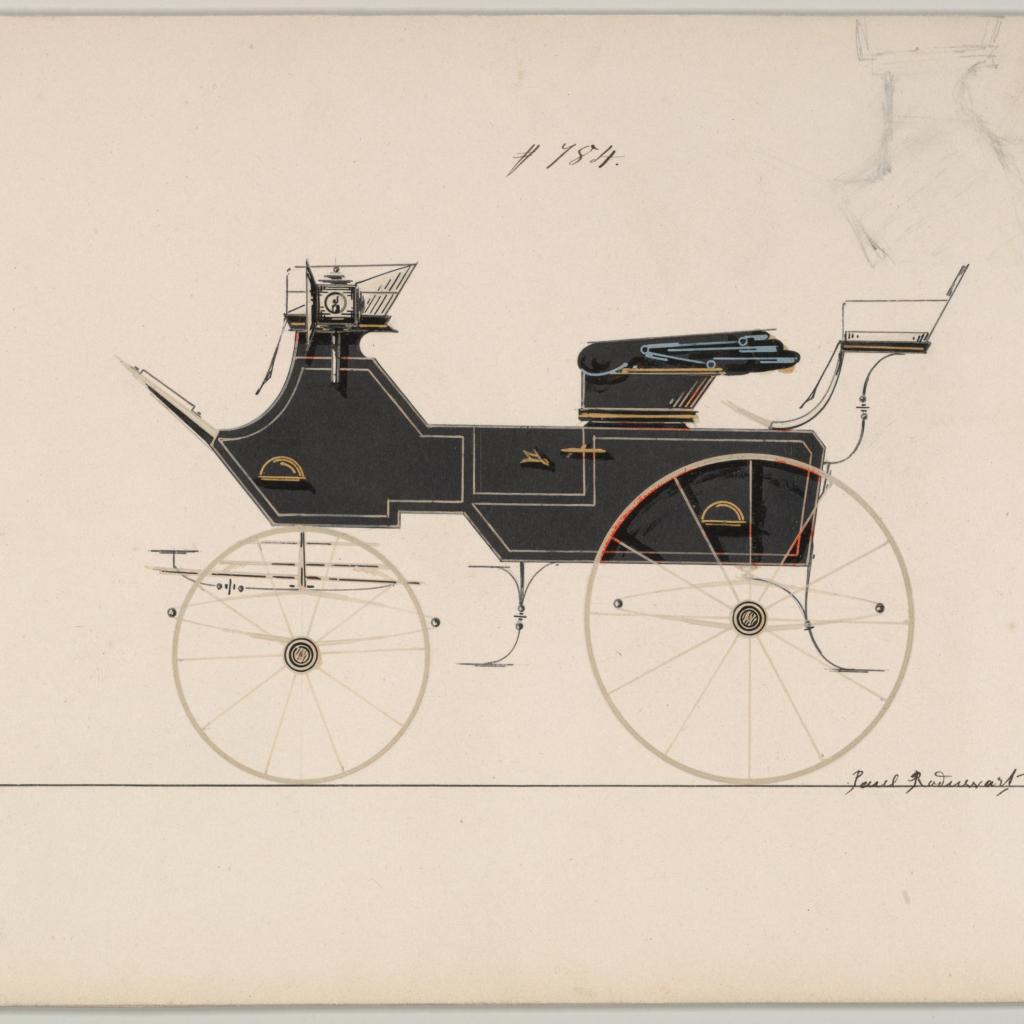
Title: Design for Drag, no. 784
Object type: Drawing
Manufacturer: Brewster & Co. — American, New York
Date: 1850–70
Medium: Graphite, pen and black ink, watercolor and gouache with gum arabic
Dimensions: sheet: 6 3/16 x 9 1/4 in. (15.7 x 23.5 cm)
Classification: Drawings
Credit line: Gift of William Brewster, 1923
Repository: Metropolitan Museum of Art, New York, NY